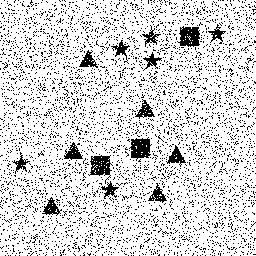
Squares: 3
Triangles: 6
Stars: 6
Total shapes: 15